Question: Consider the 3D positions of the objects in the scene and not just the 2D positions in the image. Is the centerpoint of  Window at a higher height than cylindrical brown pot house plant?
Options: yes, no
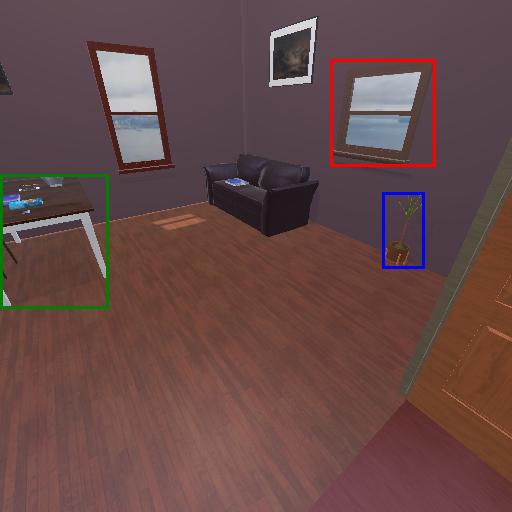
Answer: yes